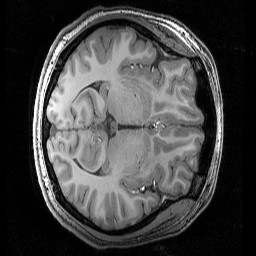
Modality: T1w
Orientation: axial
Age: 18
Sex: female
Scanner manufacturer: siemens
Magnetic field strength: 3 T
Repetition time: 2.3 s
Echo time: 0.00344 s